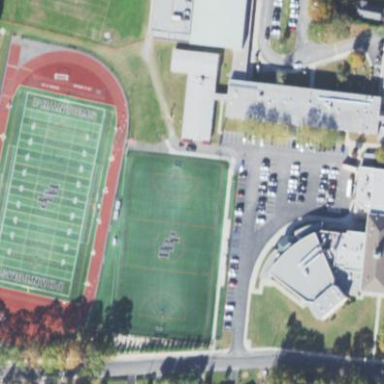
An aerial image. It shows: Pitch dedicated to lacrosse and field hockey.